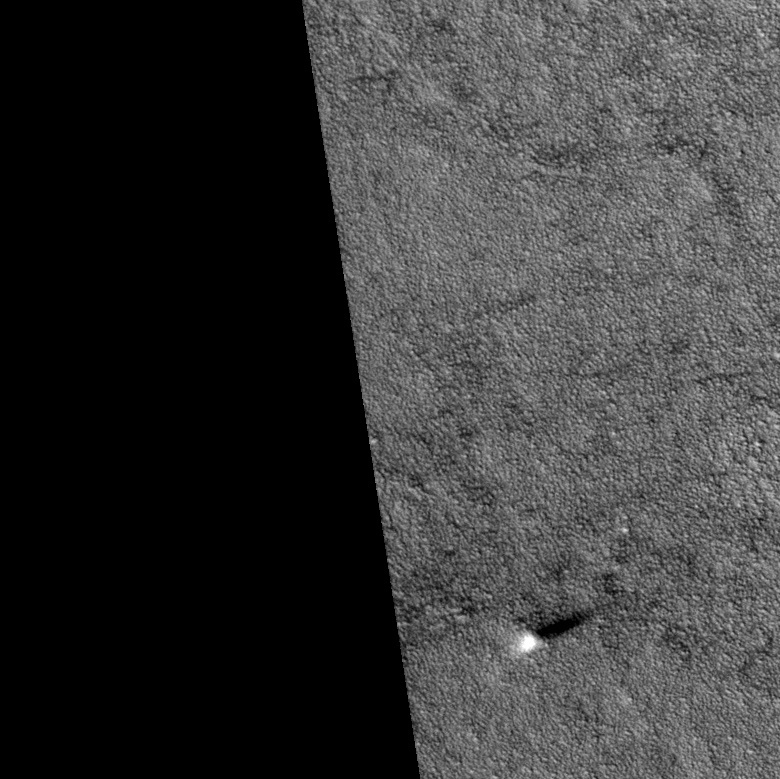
Label: dustdevil